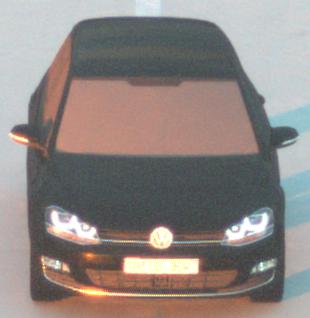
Make: VW
Model: Golf 1.2 TSI BMT
Detailed model: Golf (VII)
Model produced from: 2012/11
Model produced until: 2014/05
Doors: 3
Color: black
Road condition: dry road
Daytime: sunrise or sunset
Contrast: medium contrast